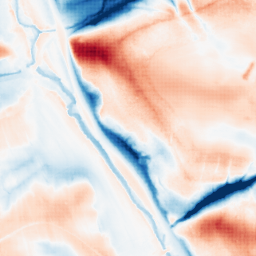
Category: classical
Decomposition family: gaussian_anisotropic
Decomposition parameters: sigma_x: 5
sigma_y: 20
Upsampling method: sinc_blackman
Upsampling parameters: scale: 8
kernel_size: 16
Upsampling scale: 8